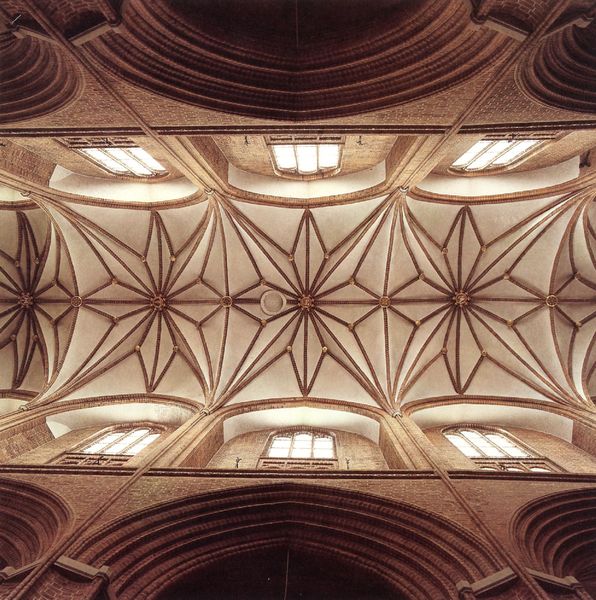
Titel: Sterngewölbe des Mittelschiffs von St. Nikolai in Lüneburg
Standort: Lüneburg (EU - D - Nds)
Schlagwörter: himmel, weiß, braun, fenster, licht, säulen, kirche, decke, gotik, bogen, hoch, bögen, gewölbe, höhe, stern, mauerwerk, rippen, sterne, kathedrale, kreuzrippen, gotisch, spitzbogen, basilika, maßwerk, sternförmig, sterngewölbe